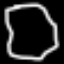
Label: octagon